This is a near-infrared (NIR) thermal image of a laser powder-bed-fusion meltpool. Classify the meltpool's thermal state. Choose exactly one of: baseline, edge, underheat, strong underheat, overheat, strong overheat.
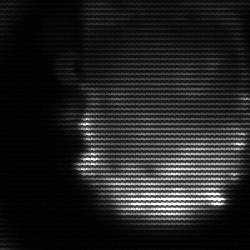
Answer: baseline